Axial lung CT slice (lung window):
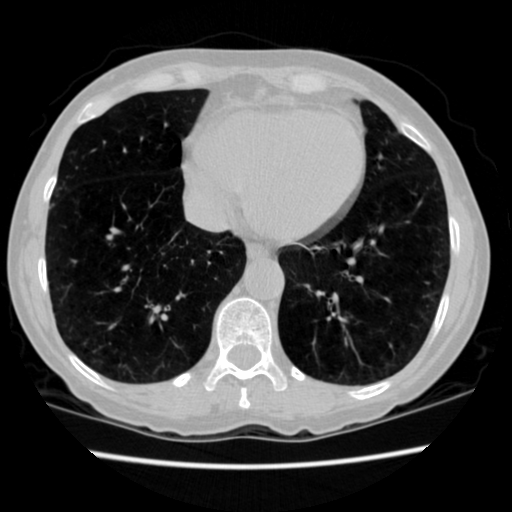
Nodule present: no